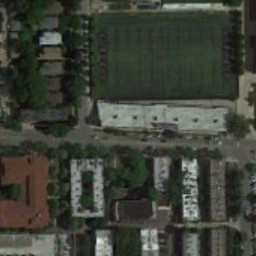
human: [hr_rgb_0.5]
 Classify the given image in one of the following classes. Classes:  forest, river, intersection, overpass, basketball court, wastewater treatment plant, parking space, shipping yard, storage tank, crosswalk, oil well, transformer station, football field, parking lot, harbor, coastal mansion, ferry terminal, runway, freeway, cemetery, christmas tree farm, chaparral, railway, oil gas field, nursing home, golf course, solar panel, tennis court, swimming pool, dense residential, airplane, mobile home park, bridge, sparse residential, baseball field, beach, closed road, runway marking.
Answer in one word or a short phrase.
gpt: football field